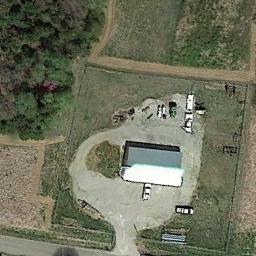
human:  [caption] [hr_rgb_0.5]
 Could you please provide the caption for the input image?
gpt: The sparse residential is on the grass next to some trees and bare land .

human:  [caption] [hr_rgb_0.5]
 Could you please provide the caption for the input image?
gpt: There is a  building in a sparse residential .

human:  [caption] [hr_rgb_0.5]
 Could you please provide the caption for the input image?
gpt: In a sparse residential area there is a house and several green trees surrounded by farmland .

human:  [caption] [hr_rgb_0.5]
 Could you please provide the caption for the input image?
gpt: There are circular swimming pools beside this house .

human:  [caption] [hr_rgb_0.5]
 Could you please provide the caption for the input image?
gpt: A sparse residential area with some green trees and a white building .